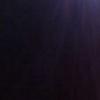
Label: space